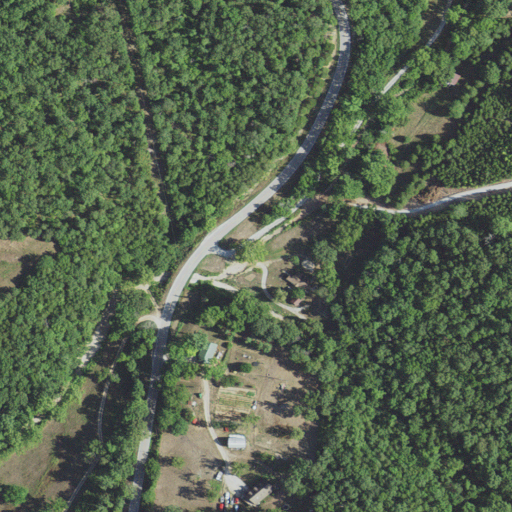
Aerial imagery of valley in Missouri named Brink Hollow containing deciduous forest, open development, mixed forest, pasture, low intensity development, high intensity development, and medium intensity development